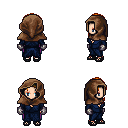
a pixel art fantasy rpg character, female body template, human, light skin, blue robe, magenta pants, light blonde long hairstyle, cloth hood, metal gloves, ghillies, four views (front, back, left, right), 2x2 character sprite sheet, small pixel art, hard edges, no anti-aliasing